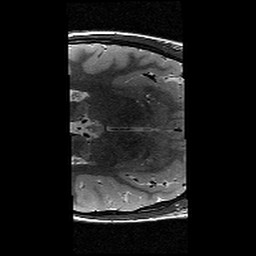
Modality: T2w
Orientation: axial
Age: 12
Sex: male
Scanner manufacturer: siemens
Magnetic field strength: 3 T
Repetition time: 9.23 s
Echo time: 0.067 s